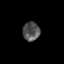
Tissue: skin
Cell type: Epithelial cells
Senescence score: 0.24
Nuclear area (px): 319
Mean DAPI intensity: 82.194